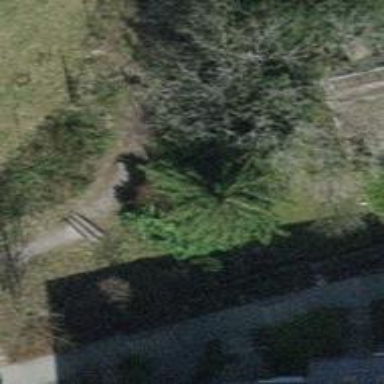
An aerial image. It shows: Gravel path with steps.